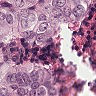
Metastatic tissue present: yes